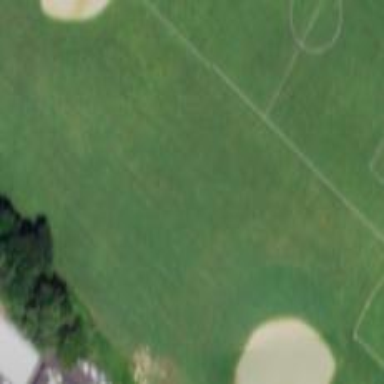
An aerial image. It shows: Soccer pitch for leisureland activities.